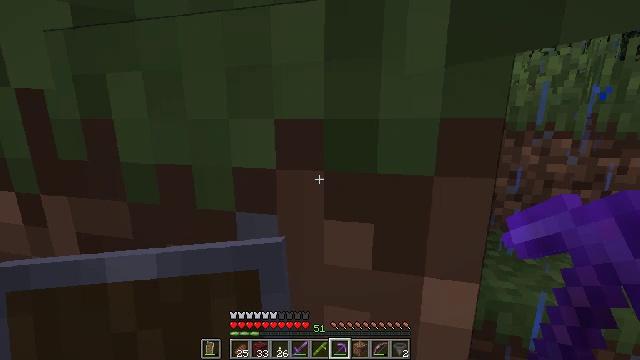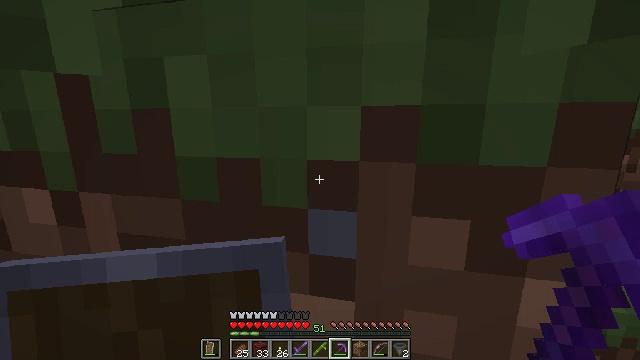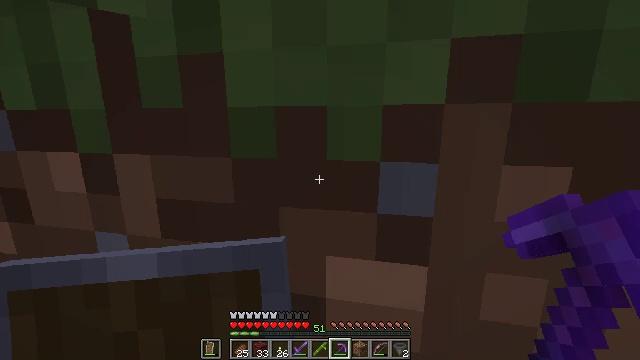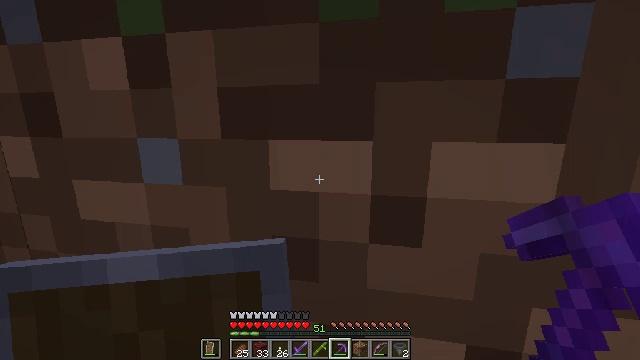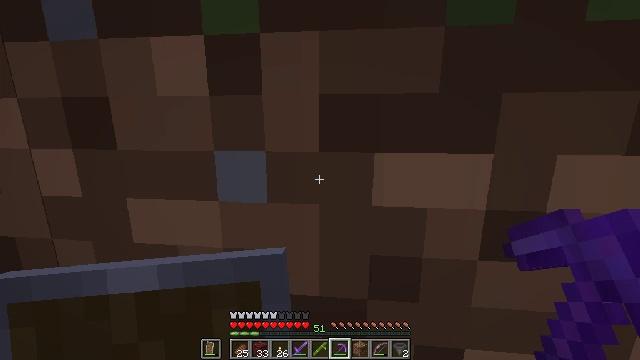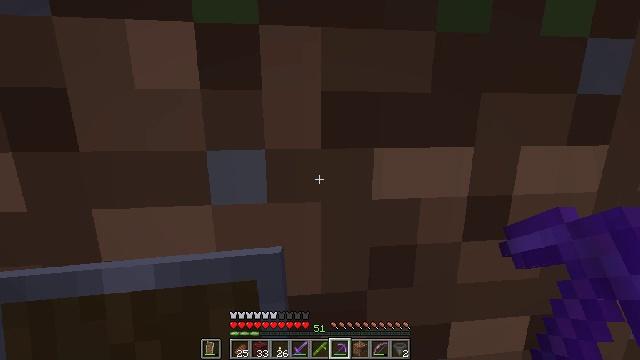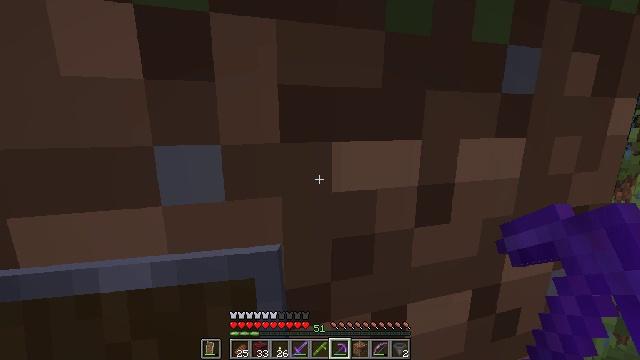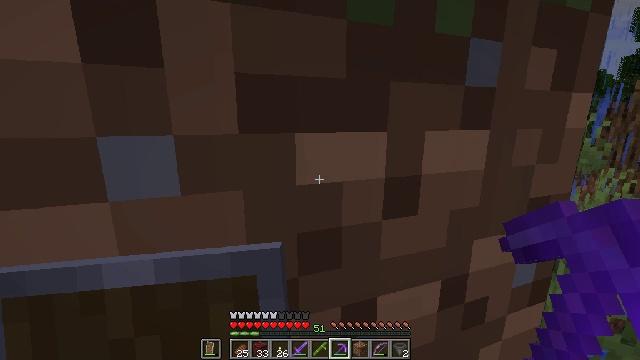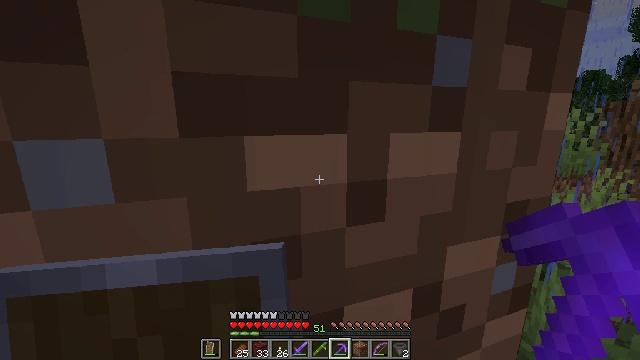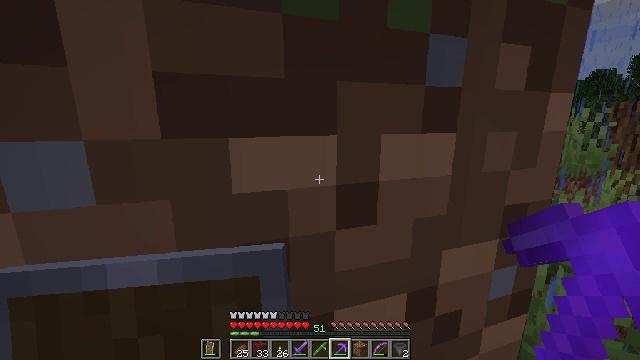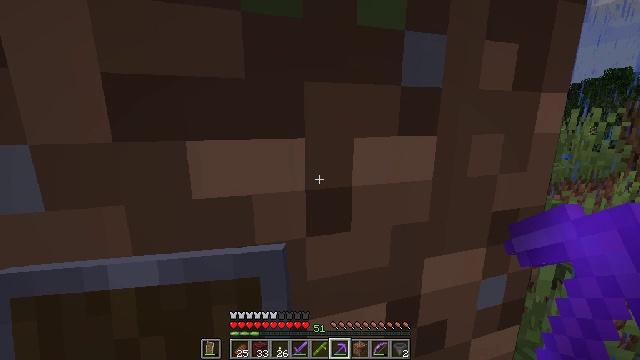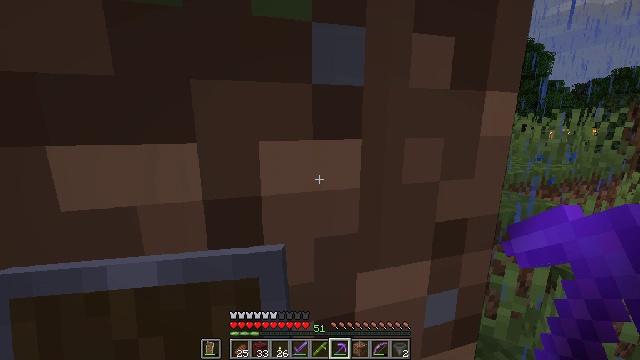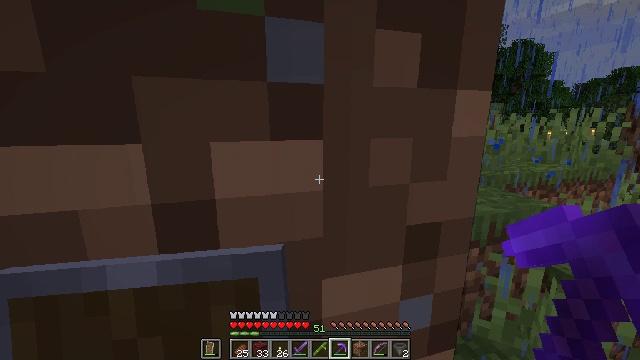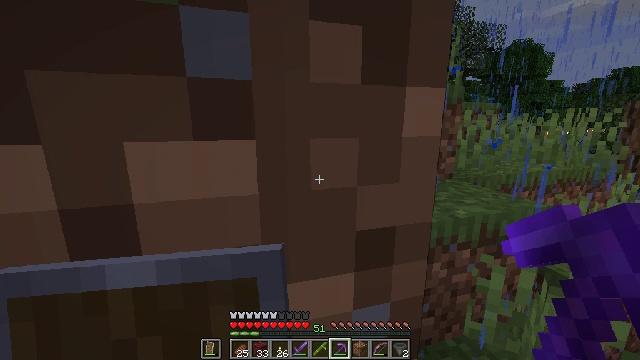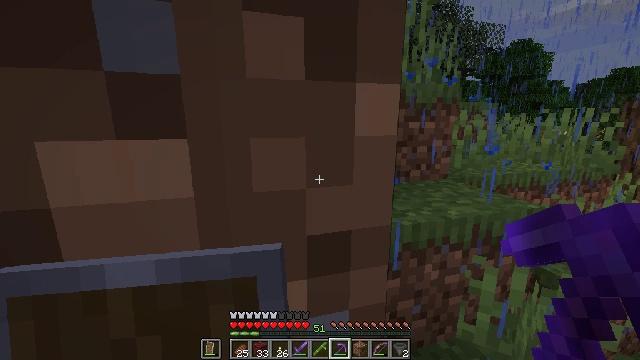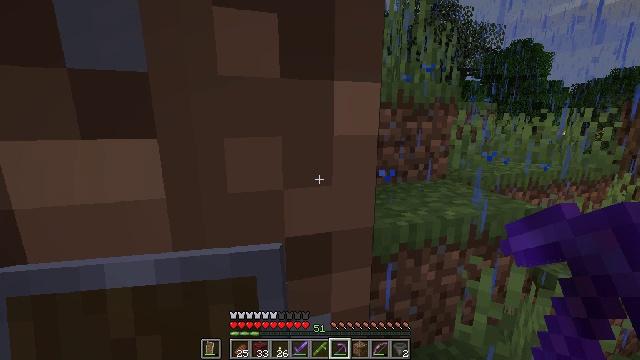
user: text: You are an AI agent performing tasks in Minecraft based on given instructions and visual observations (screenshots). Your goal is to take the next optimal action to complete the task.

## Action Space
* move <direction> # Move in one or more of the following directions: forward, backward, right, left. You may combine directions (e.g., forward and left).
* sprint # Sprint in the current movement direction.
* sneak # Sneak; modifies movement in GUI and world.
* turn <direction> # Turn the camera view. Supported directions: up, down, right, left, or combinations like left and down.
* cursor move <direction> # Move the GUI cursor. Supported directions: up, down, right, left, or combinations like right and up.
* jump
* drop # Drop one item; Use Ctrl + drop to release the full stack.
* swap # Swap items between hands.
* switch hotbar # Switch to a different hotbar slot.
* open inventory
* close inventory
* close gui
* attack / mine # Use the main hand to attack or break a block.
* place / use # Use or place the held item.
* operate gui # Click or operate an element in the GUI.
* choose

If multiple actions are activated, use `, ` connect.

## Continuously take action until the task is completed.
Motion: motion action
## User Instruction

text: Drop a bamboo.
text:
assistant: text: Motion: move forward, turn right
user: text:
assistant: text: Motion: move forward
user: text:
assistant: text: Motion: move forward, turn right
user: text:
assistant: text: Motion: move forward, turn right
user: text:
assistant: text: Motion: move forward, turn right
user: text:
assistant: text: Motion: move forward, turn right
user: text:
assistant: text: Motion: move forward, turn right
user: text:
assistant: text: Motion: move forward
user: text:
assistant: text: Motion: move forward, turn left
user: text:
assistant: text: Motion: move forward, turn left
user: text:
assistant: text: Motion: move forward
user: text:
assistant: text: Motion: move forward
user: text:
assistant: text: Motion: move forward
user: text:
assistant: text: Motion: move forward
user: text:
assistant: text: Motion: move forward
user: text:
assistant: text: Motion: move forward, turn right
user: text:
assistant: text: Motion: move forward, turn right
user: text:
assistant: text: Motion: move forward, turn right
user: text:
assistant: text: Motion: move forward
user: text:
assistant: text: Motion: move forward
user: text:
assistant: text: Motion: move forward
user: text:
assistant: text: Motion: move forward
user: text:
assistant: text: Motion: move forward
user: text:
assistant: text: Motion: move forward, turn left
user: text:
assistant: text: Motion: move forward, turn left
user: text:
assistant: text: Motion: move forward, turn left
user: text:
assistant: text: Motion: move forward, turn left
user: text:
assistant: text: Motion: move forward, turn left, jump
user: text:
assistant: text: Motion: move forward, turn left, jump
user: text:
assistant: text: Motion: move forward, turn left, jump